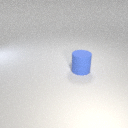
large blue rubber cylinder